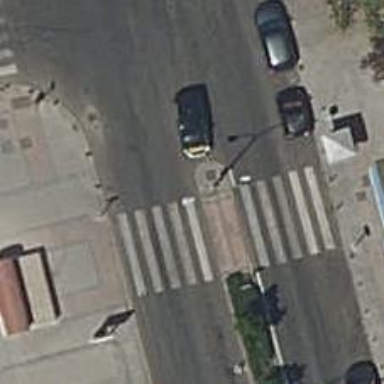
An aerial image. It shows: Bollard barrier.